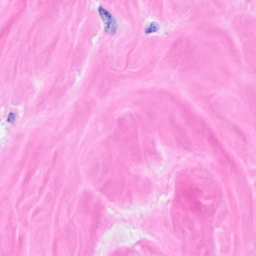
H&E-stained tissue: Breast